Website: bh-photo
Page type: address-validator
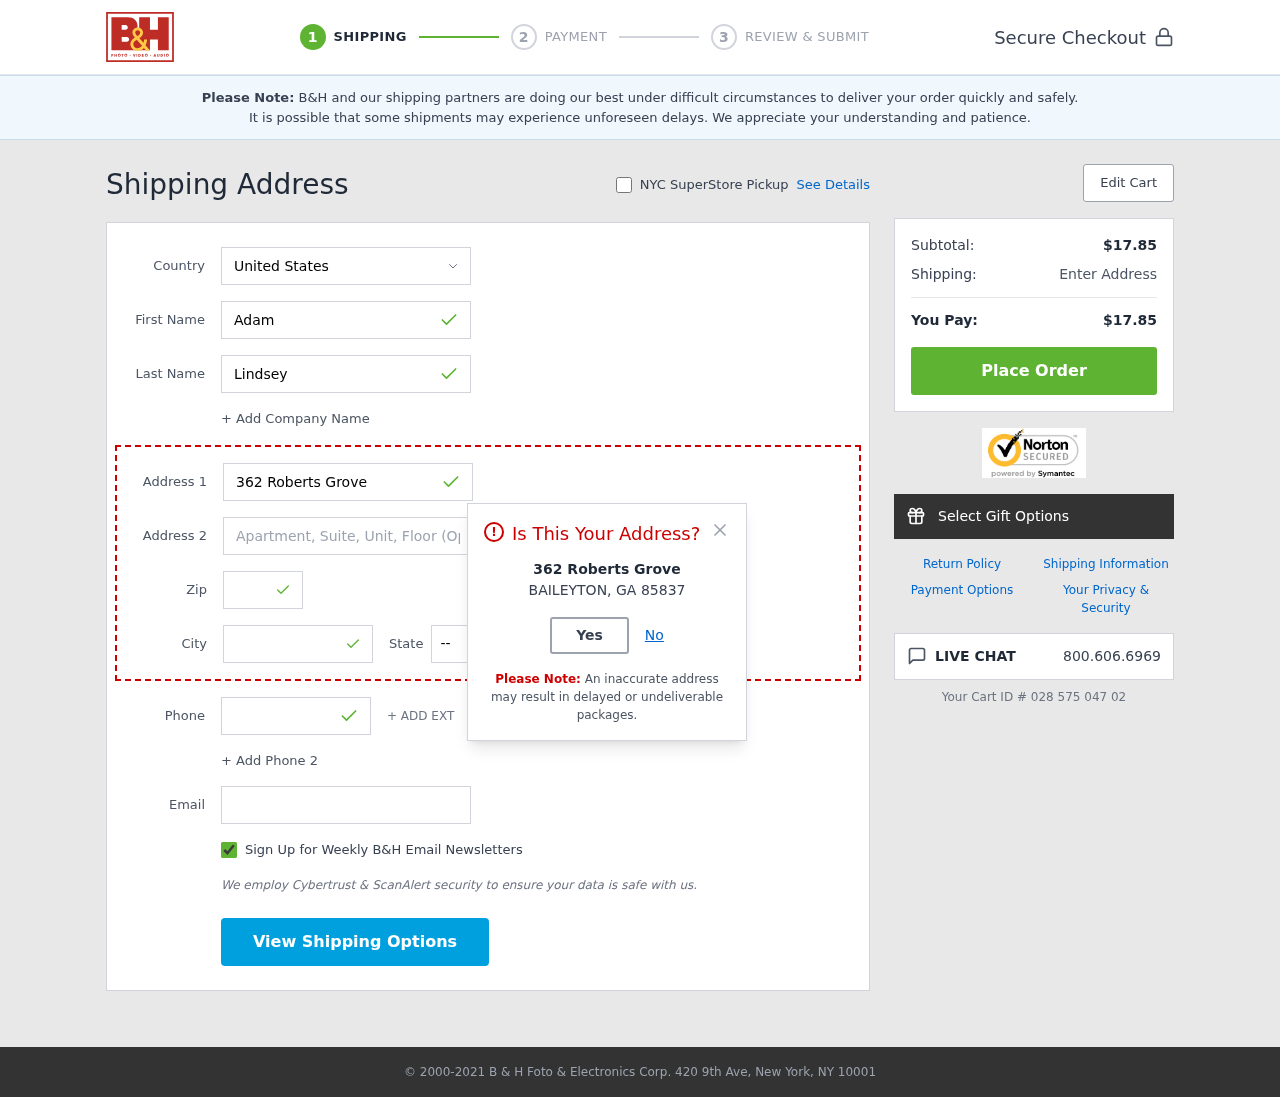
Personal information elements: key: PII_CITY
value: Baileyton
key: PII_COUNTRY
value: United States
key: PII_EMAIL
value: adam_lindsey@gmail.com
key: PII_FIRSTNAME
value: Adam
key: PII_LASTNAME
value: Lindsey
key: PII_PHONE
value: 5172084790
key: PII_POSTCODE
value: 85837
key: PII_STATE_ABBR
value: GA
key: PII_STREET
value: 362 Roberts Grove
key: PII_CITY_MODAL
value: BAILEYTON
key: PII_POSTCODE_FULL
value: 85837
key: PII_POSTCODE_NUMERIC
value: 85837
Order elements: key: ORDER_SUBTOTAL
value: $17.85
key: ORDER_TOTAL
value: $17.85
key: ORDER_ID
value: Your Cart ID # 028 575 047 02